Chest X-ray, AP view. Patient: 31 years old, sex F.
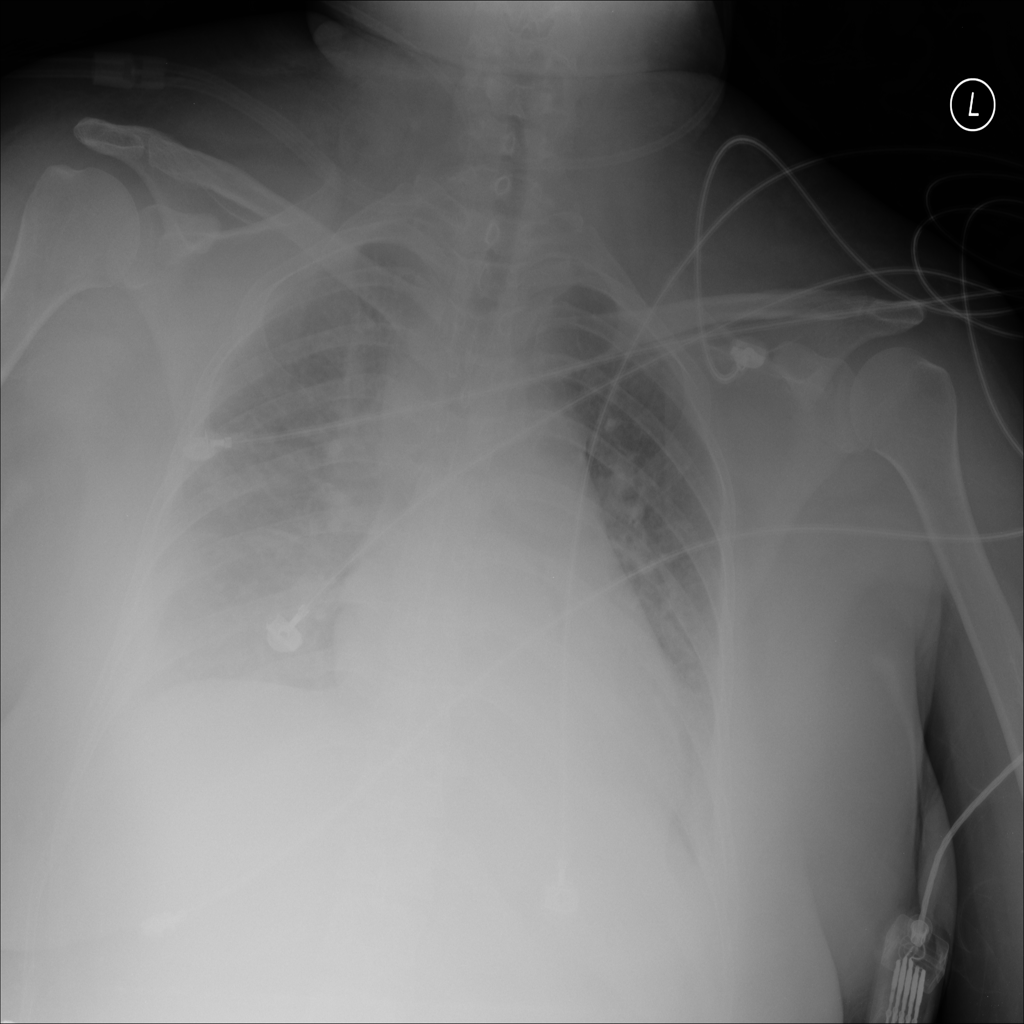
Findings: Effusion